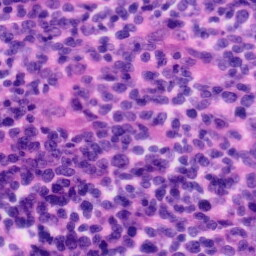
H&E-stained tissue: Tonsil